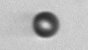
Label: bead